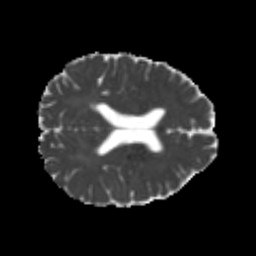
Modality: MD
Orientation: axial
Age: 24
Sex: male
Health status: healthy
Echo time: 0.074 s